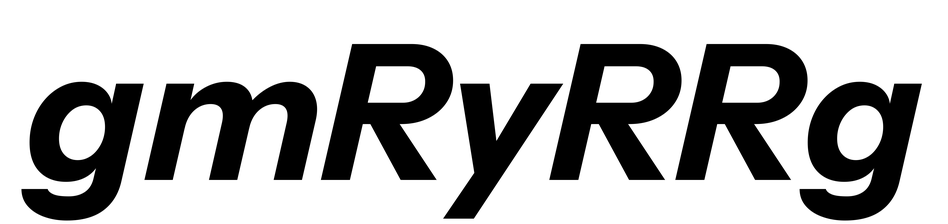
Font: InstrumentSans-Italic_Bold_Italic